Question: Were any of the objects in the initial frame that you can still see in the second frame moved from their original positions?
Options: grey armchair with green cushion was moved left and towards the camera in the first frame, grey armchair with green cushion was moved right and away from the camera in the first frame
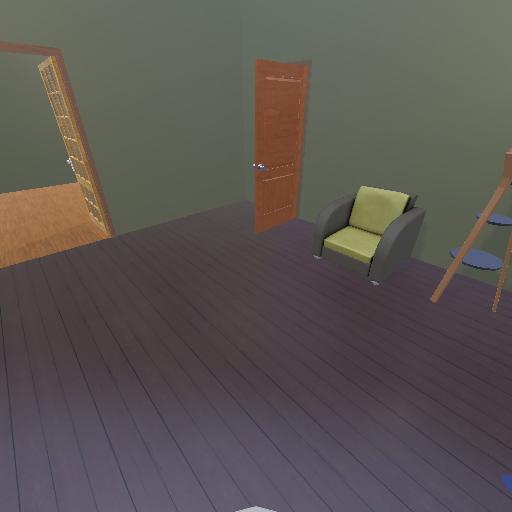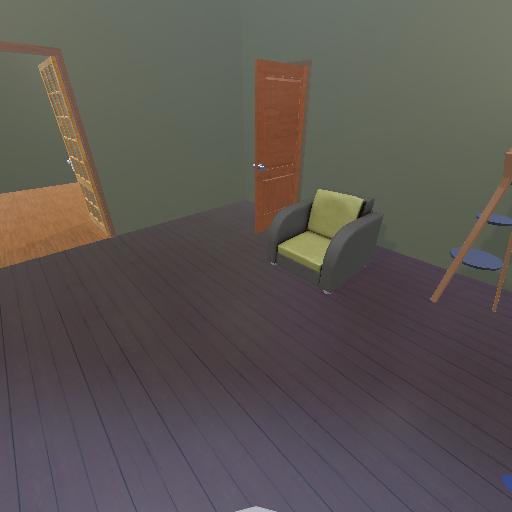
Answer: grey armchair with green cushion was moved left and towards the camera in the first frame